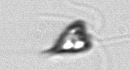
Label: Pyramimonas_longicauda